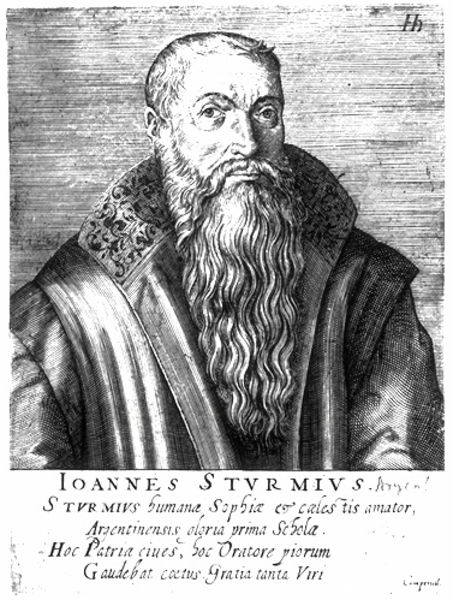
Titel: Bildnis des Johann Sturm
Künstler: Hendrik (d.Ä.) Hondius
Institution: (Seriendruck)
Schlagwörter: mann, umhang, grau, licht, mund, nase, ohr, profil, stirn, blick, alt, bart, schnurrbart, augen, barock, bärtig, falten, gesicht, johannes, kragen, pelz, vollbart, ärmel, bildnis, portrait, porträt, signatur, auge, haare, halbfigur, mantel, stickerei, borte, brustbild, frontal, locken, renaissance, holzschnitt, schrift, wangen, man, grafik, graphik, sturm, inschrift, glanz, kinnbart, alter, philosoph, druck, druckgraphik, schwarzweiss, initialen, monogramm, schraffur, radierung, stich, titel, text, brokat, buchdruck, serie, talar, dreiviertelporträt, mittelalter, gedicht, gedenken, kupferstich, verse, latein, lateinisch, humanist, rauschebart, seriendruck, theologe, schatteb, bidlnis, kufperstich, memoria, ioannes, joannes, joanes, johannes sturm, schola, sophist, sturmius, teafel, sophia, langer vollbart, verzierter kragen, ioannes stvmivs, sturmus